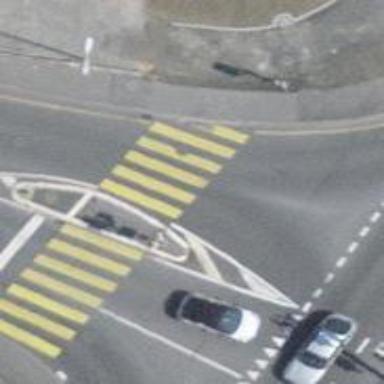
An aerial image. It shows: Kerb barrier.